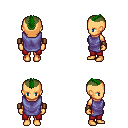
a pixel art fantasy rpg character, female body template, human, tanned skin, chain tabard jacket, red pants, green short mohawk hairstyle, leather bracers, four views (front, back, left, right), 2x2 character sprite sheet, small pixel art, hard edges, no anti-aliasing